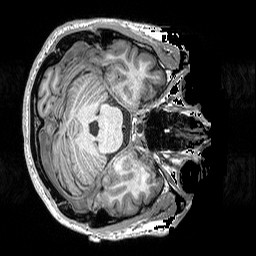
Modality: T1w
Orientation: axial
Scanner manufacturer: siemens
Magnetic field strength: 3 T
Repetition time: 2.3 s
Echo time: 0.00298 s